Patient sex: M
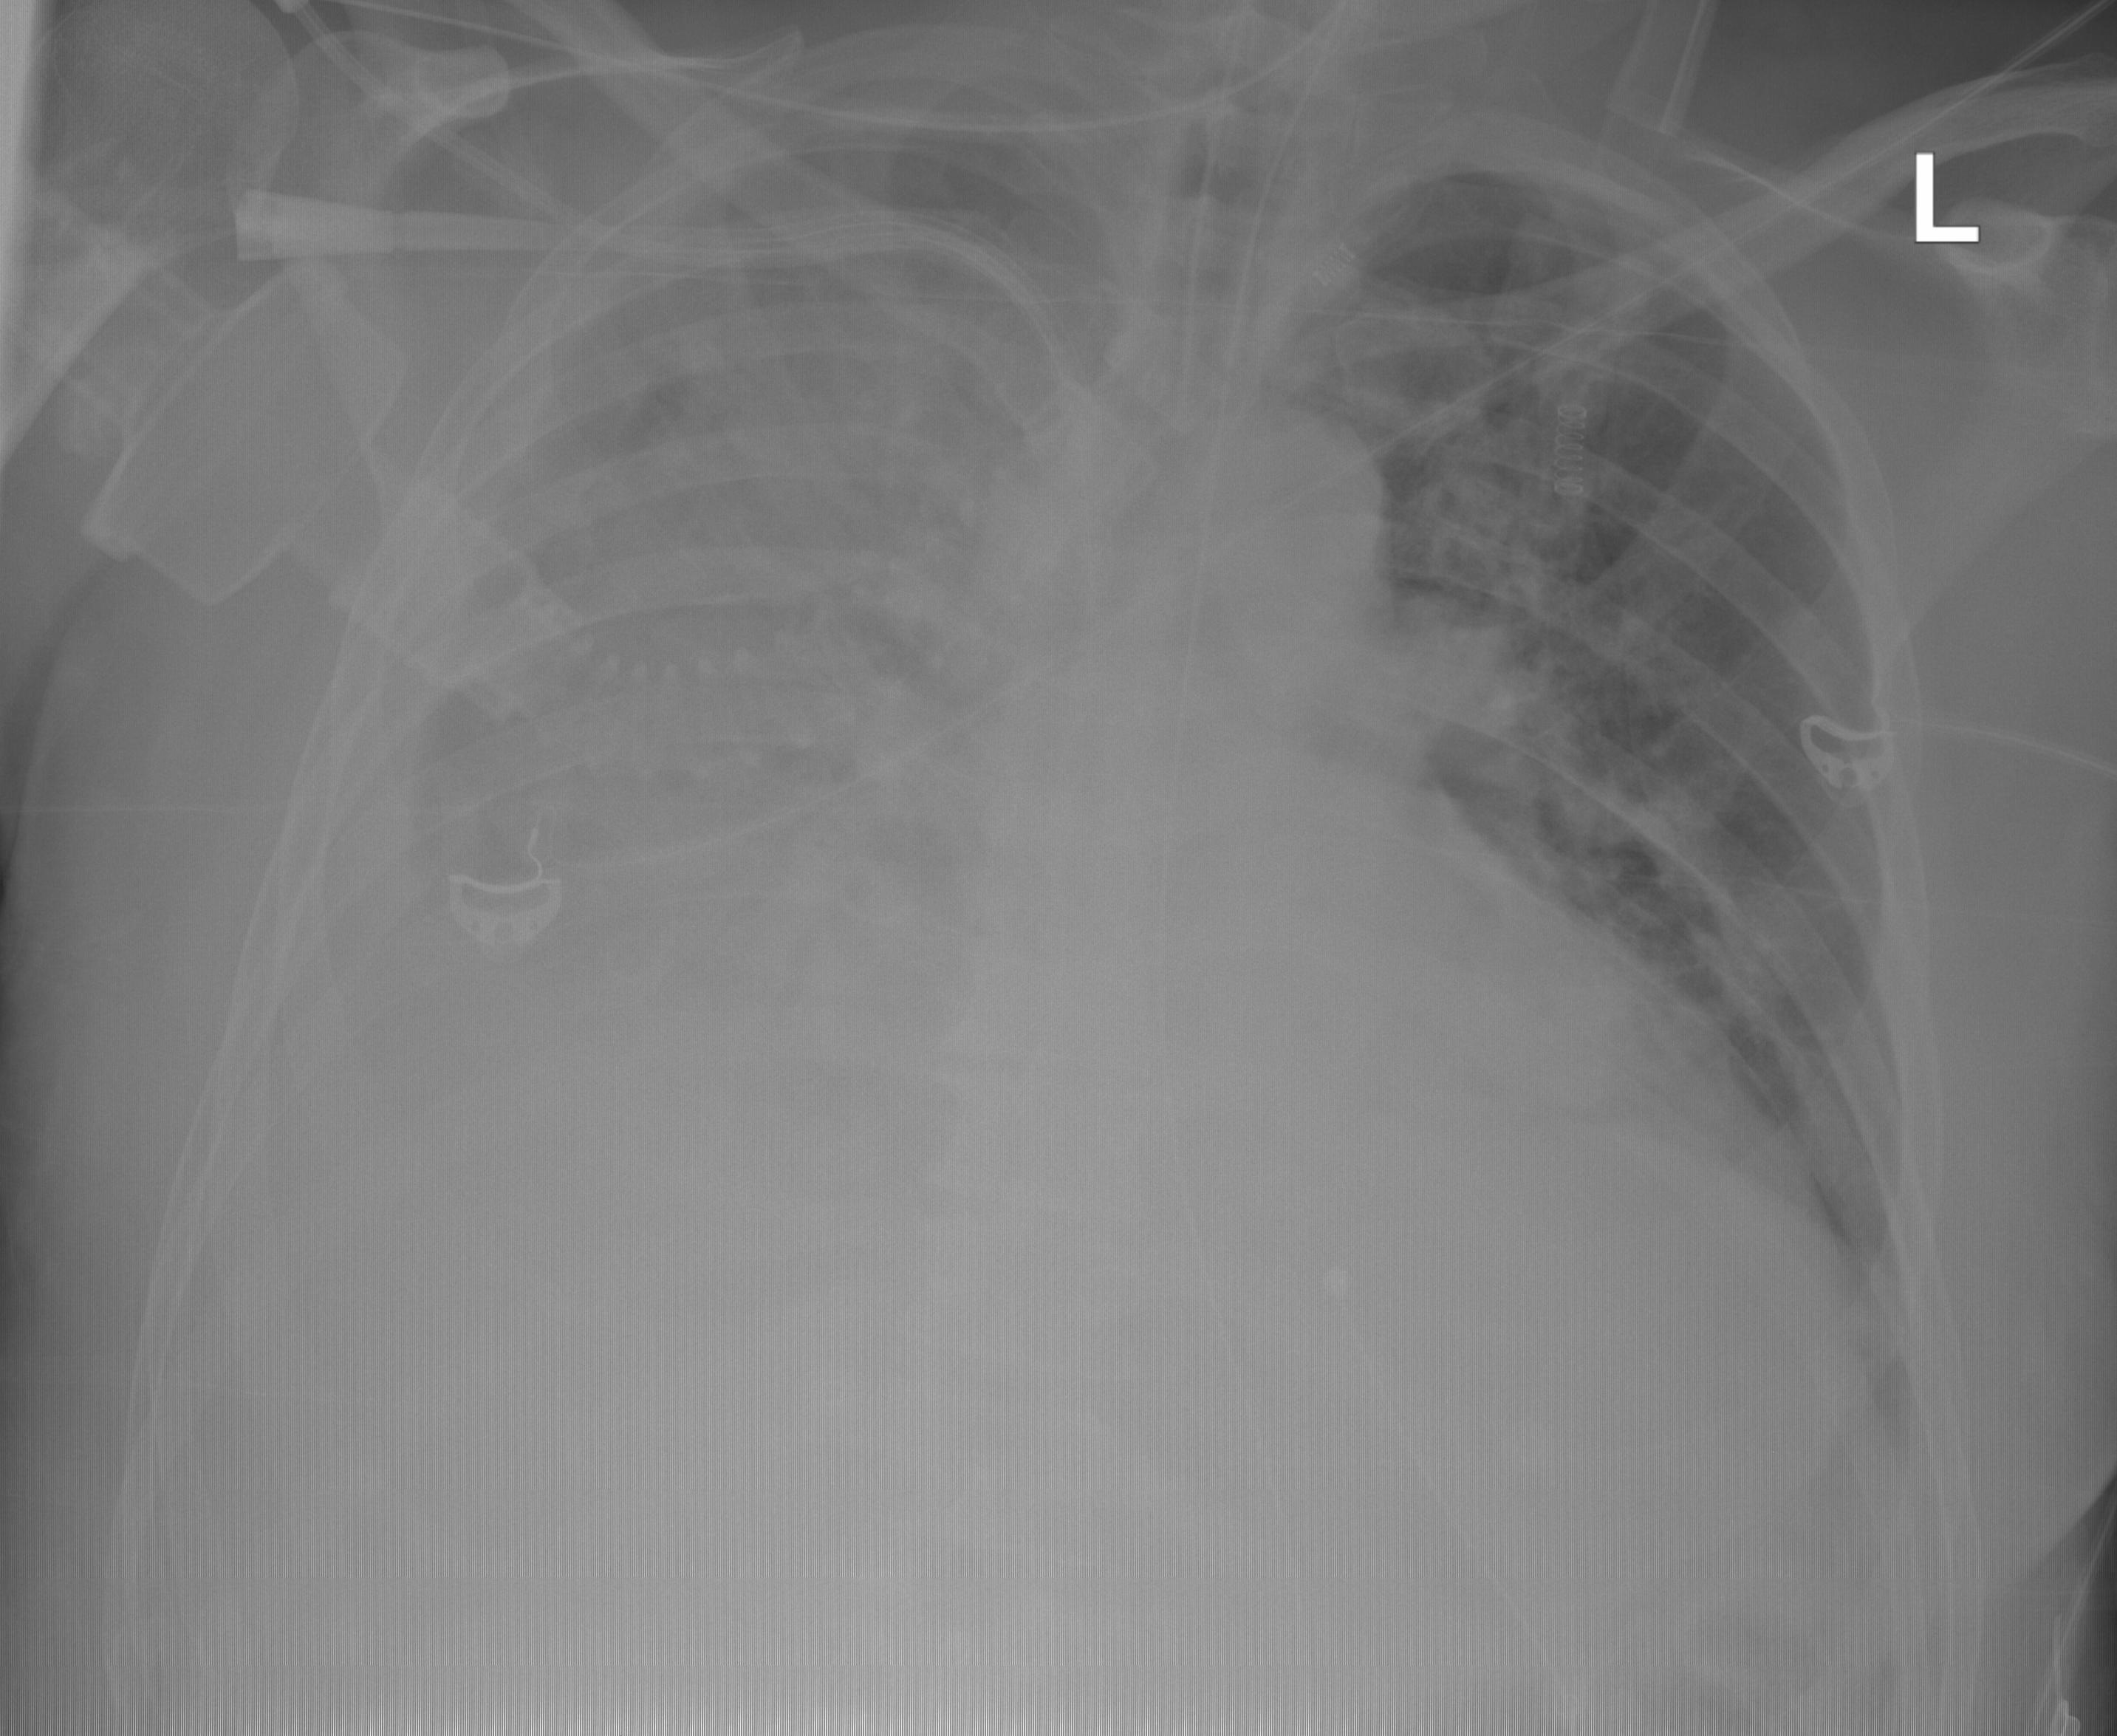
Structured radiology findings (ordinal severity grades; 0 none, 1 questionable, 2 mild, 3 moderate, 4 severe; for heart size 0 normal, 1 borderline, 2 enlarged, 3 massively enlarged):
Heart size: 0
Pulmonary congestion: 2
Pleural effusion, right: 3
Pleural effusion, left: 2
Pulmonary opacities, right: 3
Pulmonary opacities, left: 2
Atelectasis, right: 3
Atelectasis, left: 1